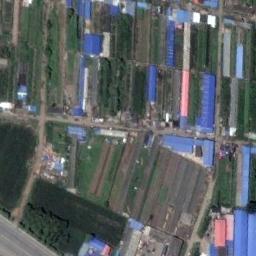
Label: industrial_area